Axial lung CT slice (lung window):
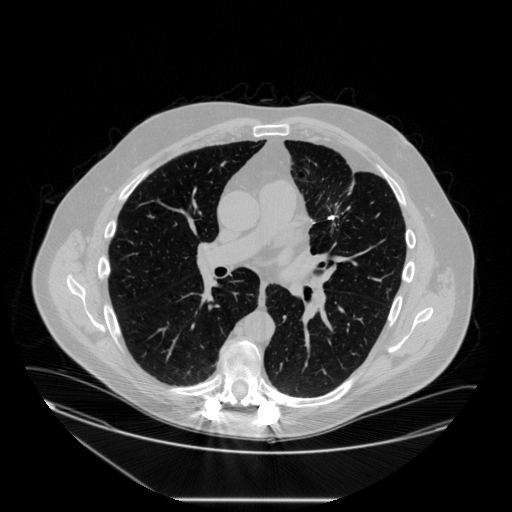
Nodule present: no